Current action and preconditions to check: trajectory_clear

Your task: For each precondition in the list above, predict whether it will hold at this action.

Consider the current scene as observed from the mobile robot's camera, and analyze the predicted future states of all dynamic agents (e.g., people, animals, vehicles, or any moving entities) within the NEXT SECOND.

IMPORTANT: Only answer "very likely" if you are absolutely certain—based on strong, clear evidence—that a dynamic agent will violate the precondition in the predicted future state. Do NOT answer "very likely" for unlikely, ambiguous, or low-probability risks.

Ask yourself for each precondition: Is there a high probability, with clear and convincing evidence, that the predicted future states of any dynamic agent will interfere with the predicted future state of the currently executing action within the NEXT SECOND, causing that precondition to fail?

Assess the risk level based on these predictions. Use "likely" or "very likely" if motions create a clear risk of interference.

Use "neutral" or "improbable" if agents are nearby but their predicted paths are clearly diverging or non-conflicting.

Failure Risk Categories: "very improbable", "improbable", "neutral", "likely", "very likely"

Answer Format: Output ONLY the probability_of_failure value from these categories: "very improbable", "improbable", "neutral", "likely", "very likely"

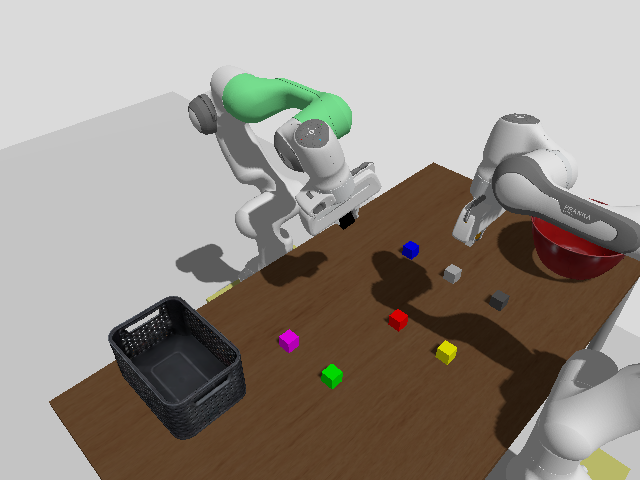

Answer: very improbable